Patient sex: M
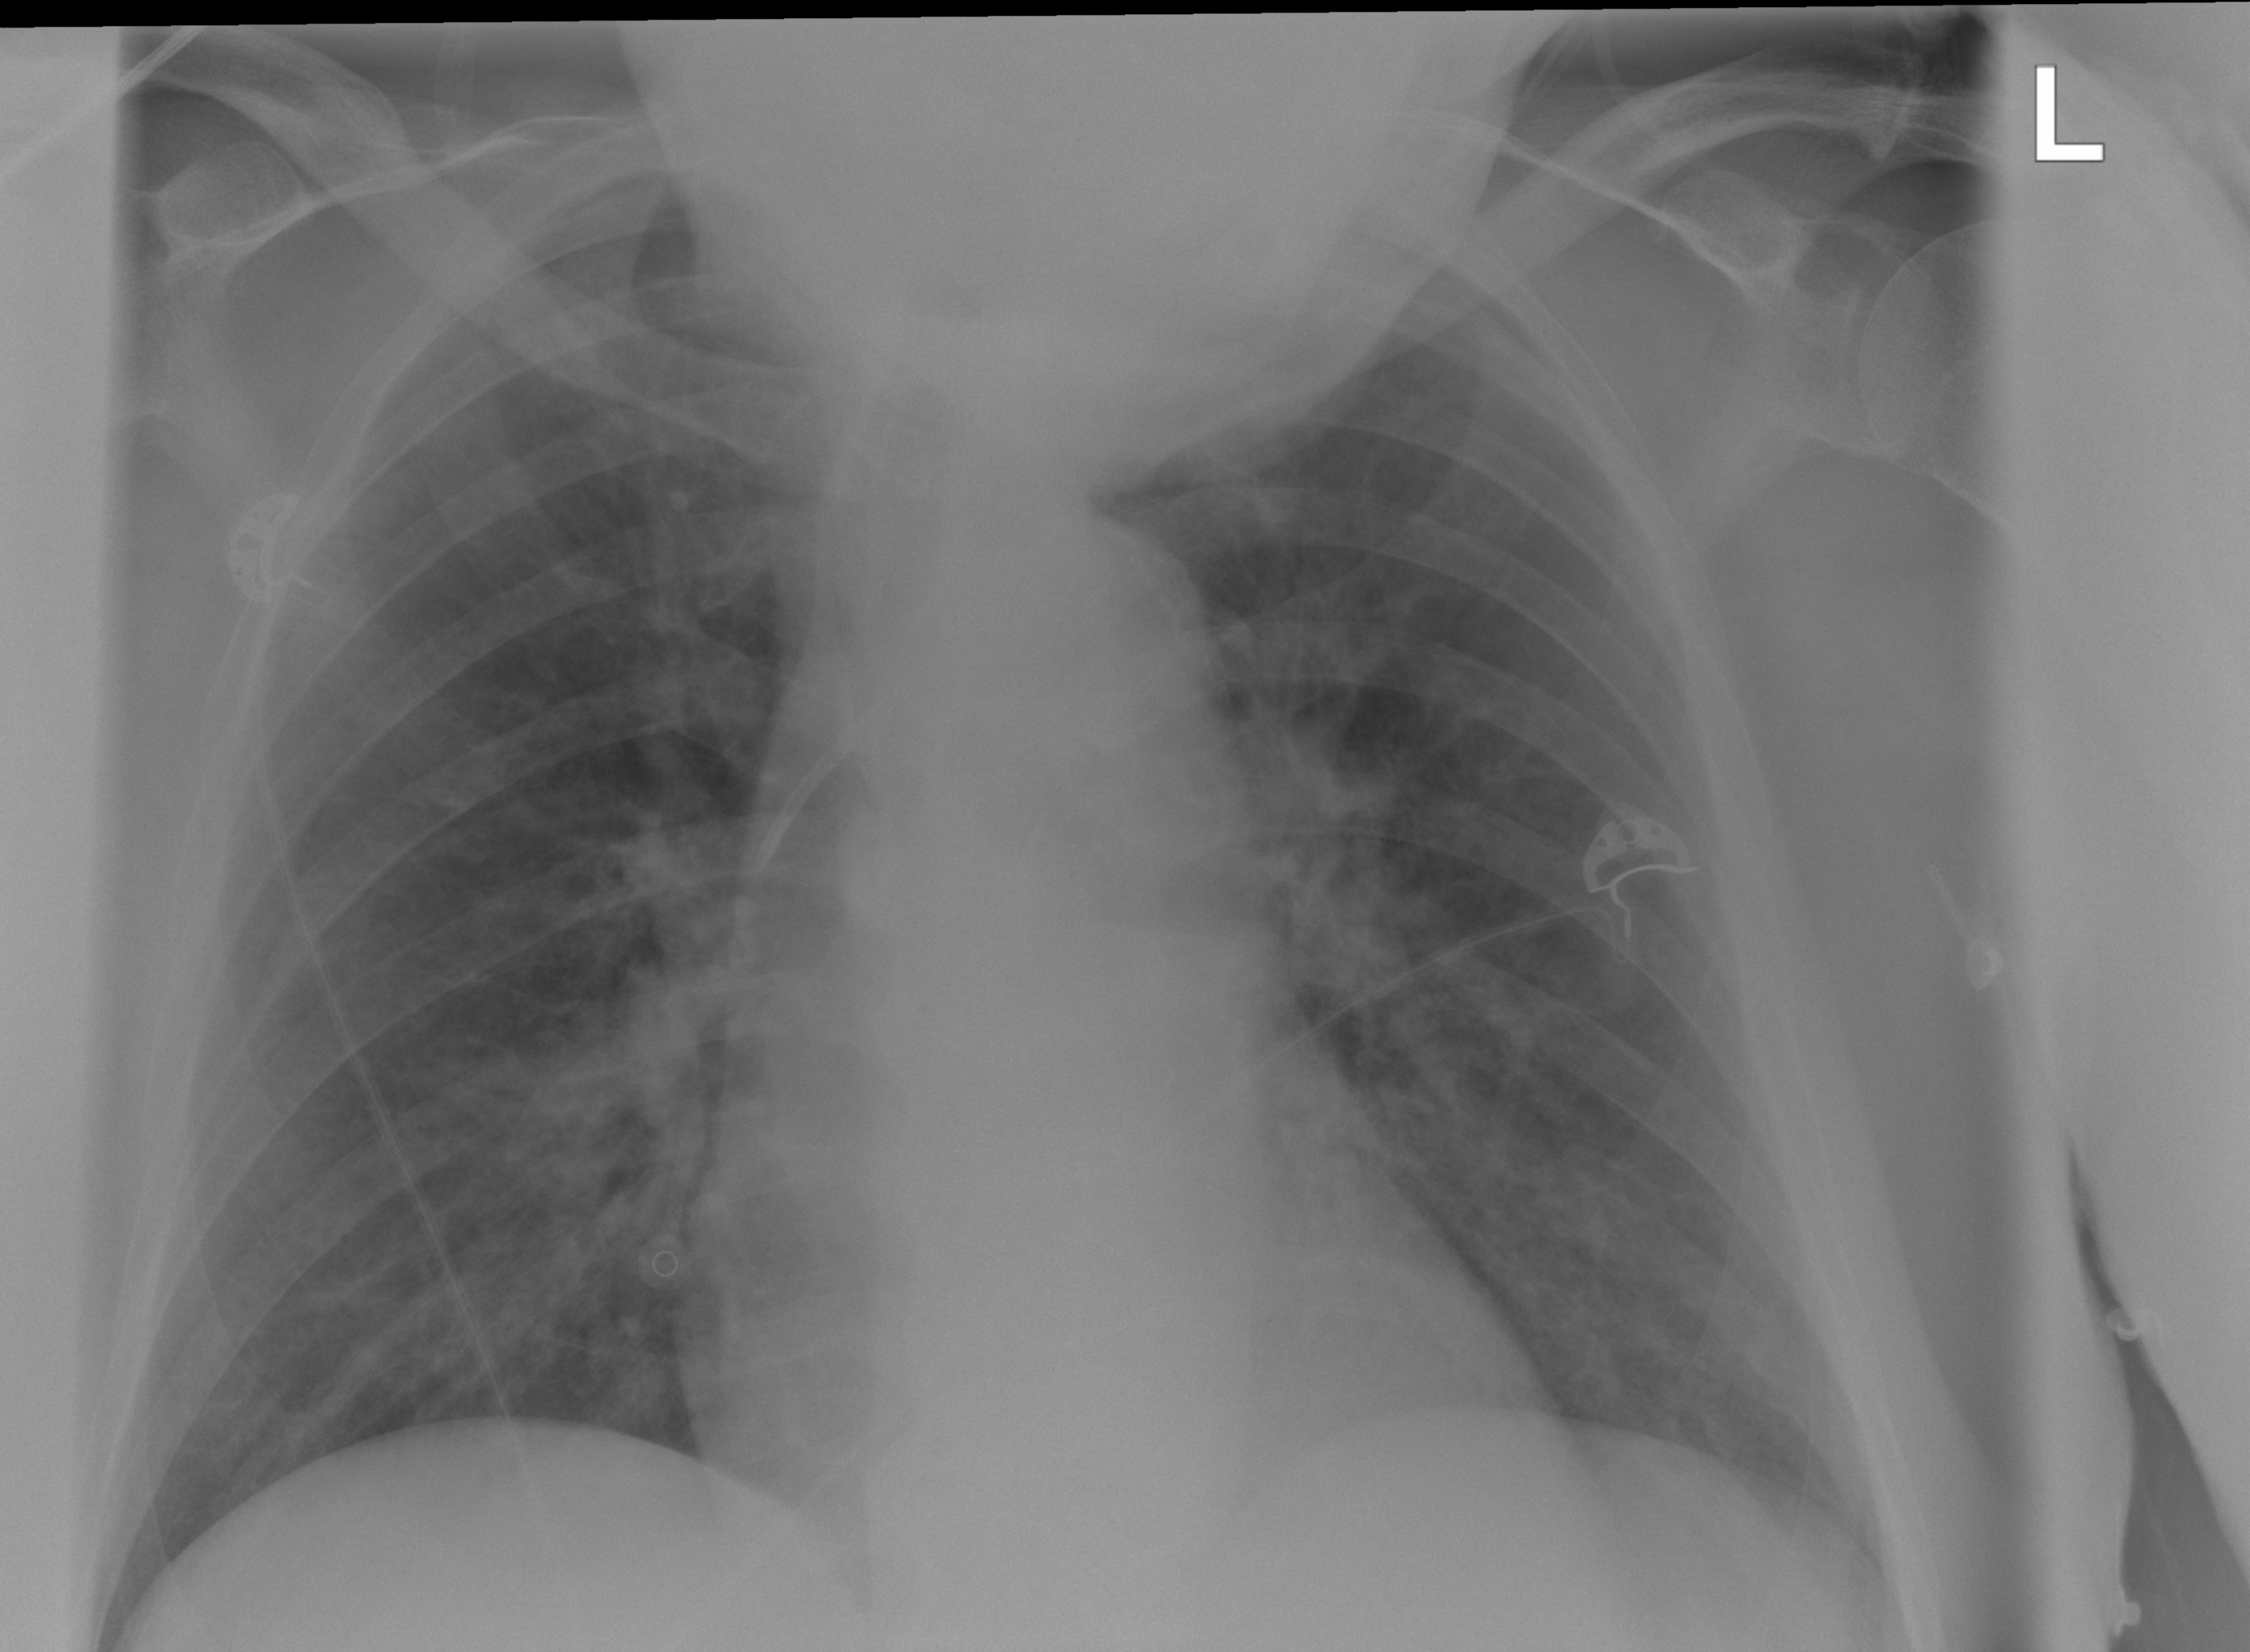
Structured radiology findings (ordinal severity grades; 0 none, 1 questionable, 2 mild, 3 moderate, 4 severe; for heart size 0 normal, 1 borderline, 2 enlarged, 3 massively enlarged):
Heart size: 1
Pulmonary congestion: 1
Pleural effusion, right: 0
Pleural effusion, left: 0
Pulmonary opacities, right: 1
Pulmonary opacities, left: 1
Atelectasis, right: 0
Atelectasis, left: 0